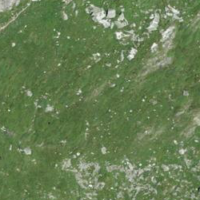
EUNIS habitat code: 23
Species observed at this site:
Clinopodium vulgare
Lysandra coridon